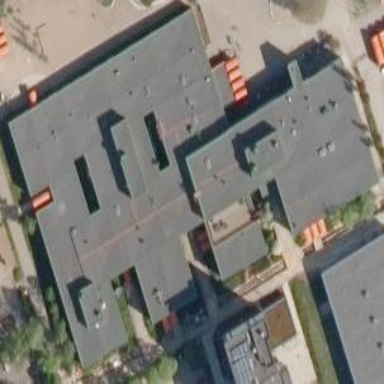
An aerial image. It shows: School building.